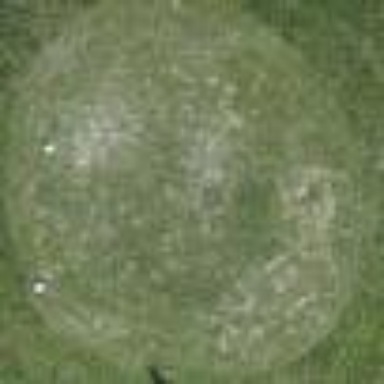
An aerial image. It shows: Golf tee.